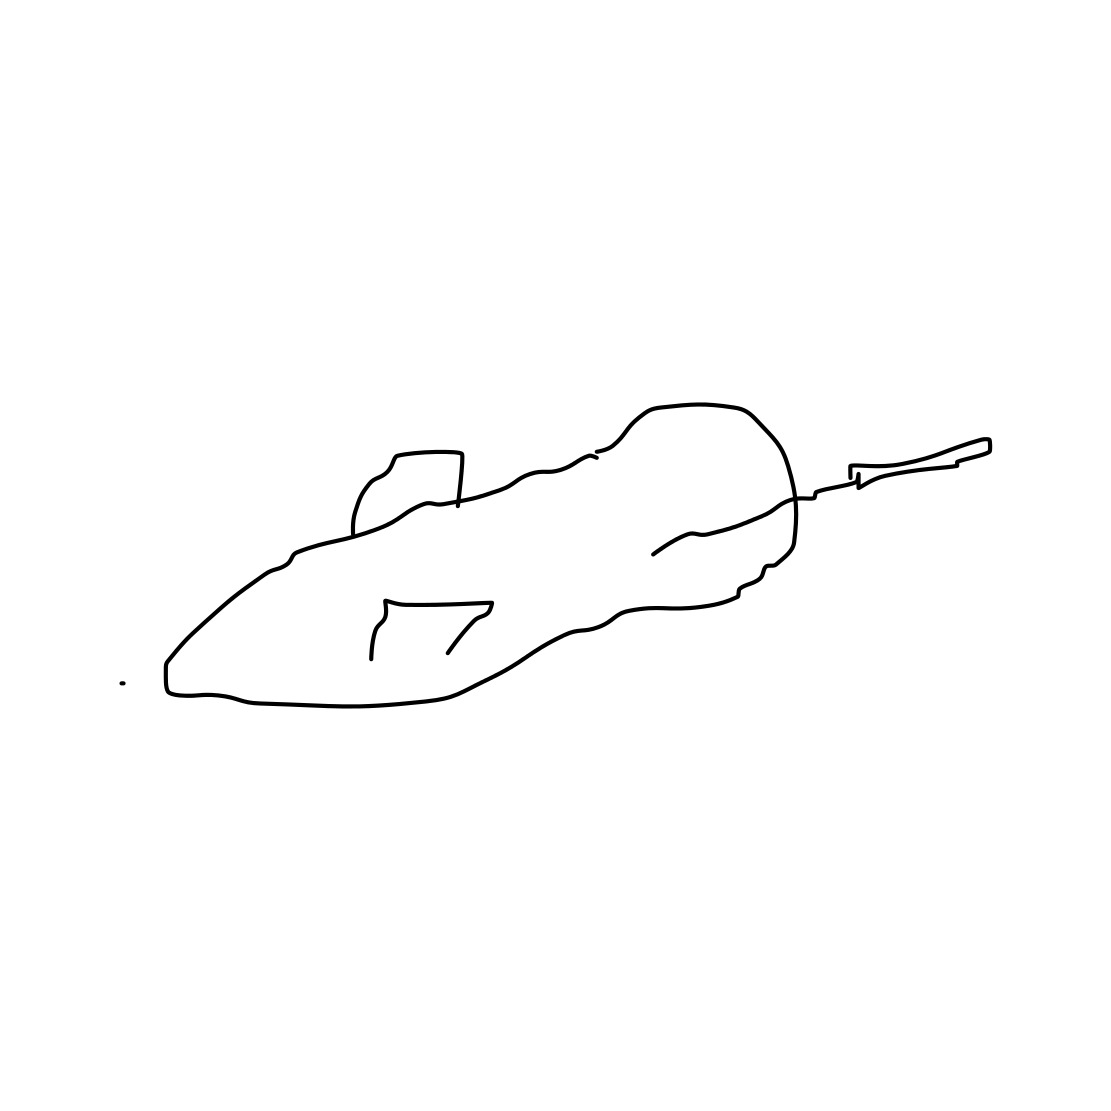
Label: submarine